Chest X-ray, AP view. Patient: 46 years old, sex M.
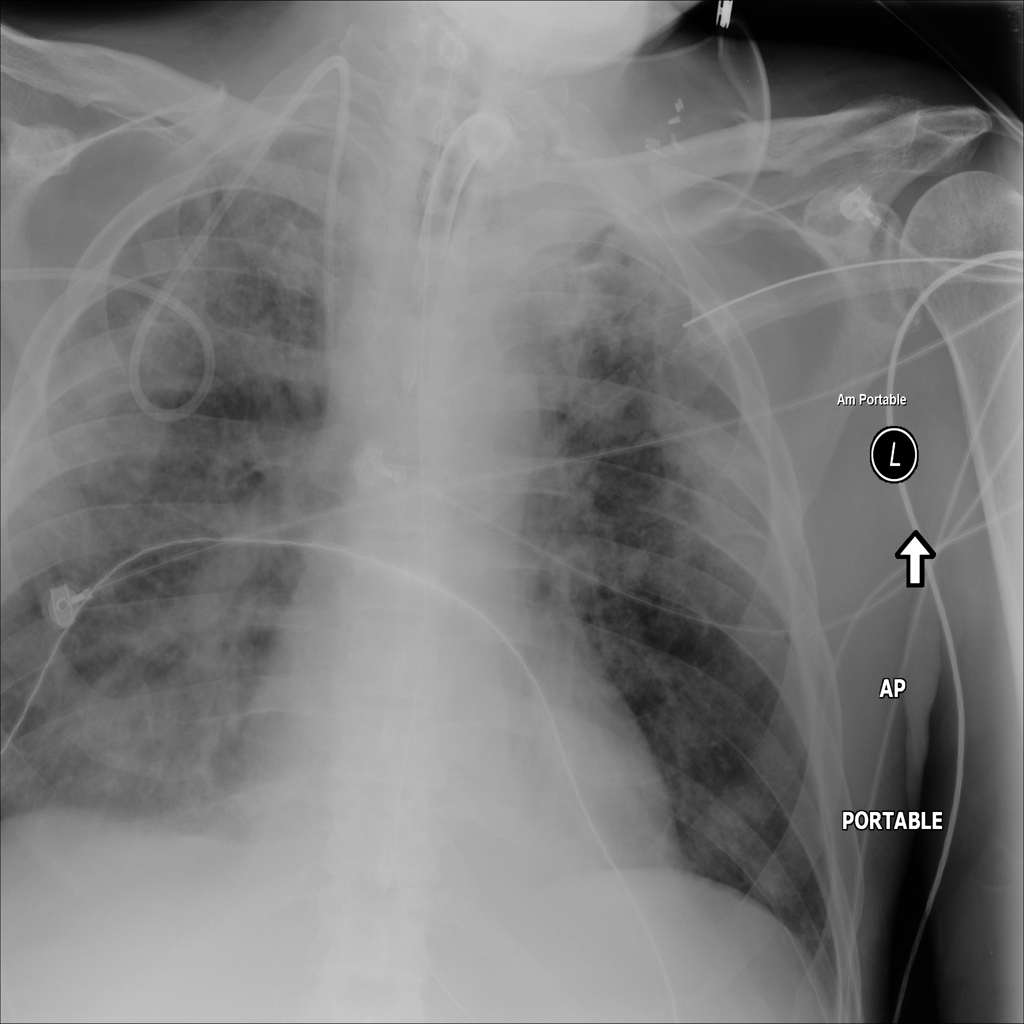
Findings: No Finding